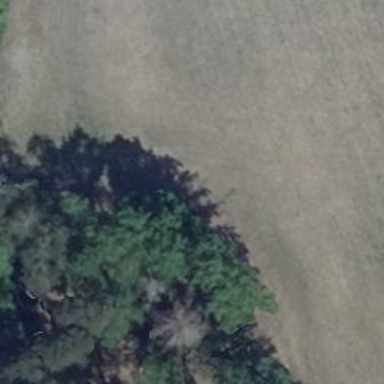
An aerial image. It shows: Hunting stand.